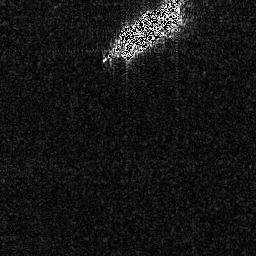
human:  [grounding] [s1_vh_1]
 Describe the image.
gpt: In the satellite image, there is  <ref>1 large ship </ref> <box>[[45, 1, 72, 23, 0]]</box> located at top.